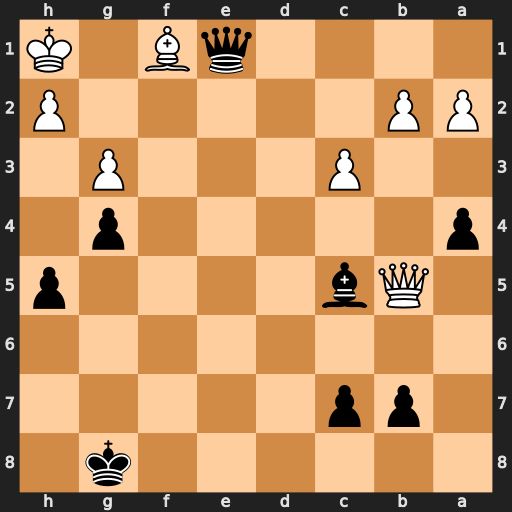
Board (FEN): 6k1/1pp5/8/1Qb4p/p5p1/2P3P1/PP5P/4qB1K
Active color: b
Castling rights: -
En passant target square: -
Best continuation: Qe3 Qxc5 Qxc5